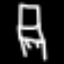
Label: chair